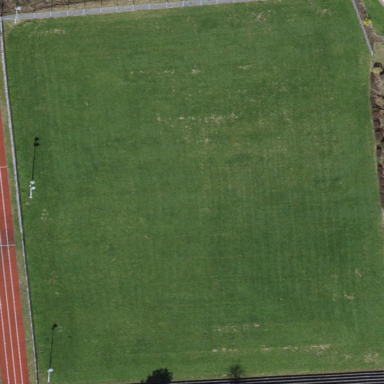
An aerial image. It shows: Soccer pitch designated for leisure and sports activities.